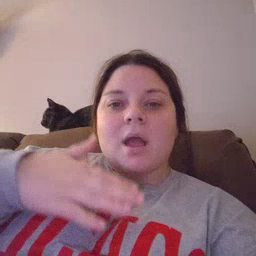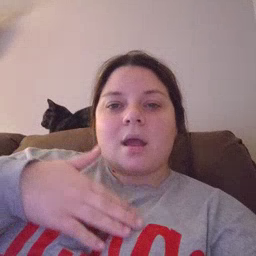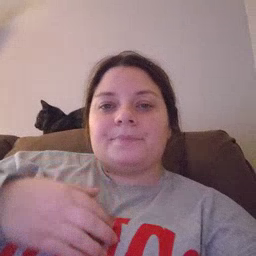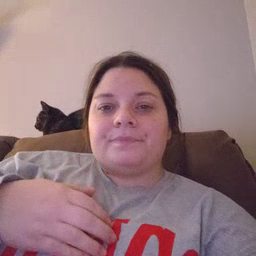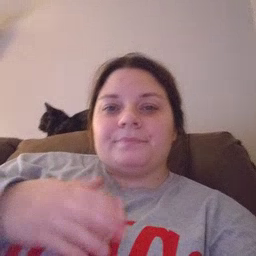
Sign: minemy